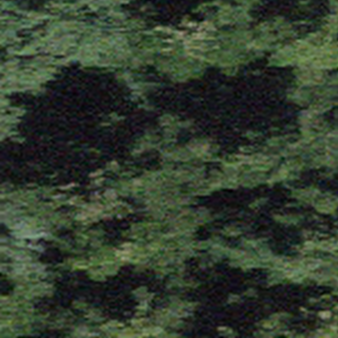
Label: other